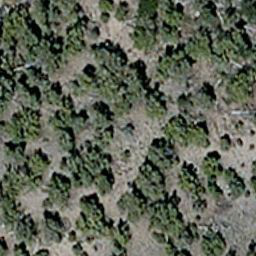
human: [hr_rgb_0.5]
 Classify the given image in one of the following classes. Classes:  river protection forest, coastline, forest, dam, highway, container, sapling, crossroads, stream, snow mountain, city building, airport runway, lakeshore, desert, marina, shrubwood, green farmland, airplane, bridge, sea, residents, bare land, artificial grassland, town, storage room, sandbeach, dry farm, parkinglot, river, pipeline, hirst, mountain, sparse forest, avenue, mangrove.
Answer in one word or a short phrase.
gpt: sparse forest